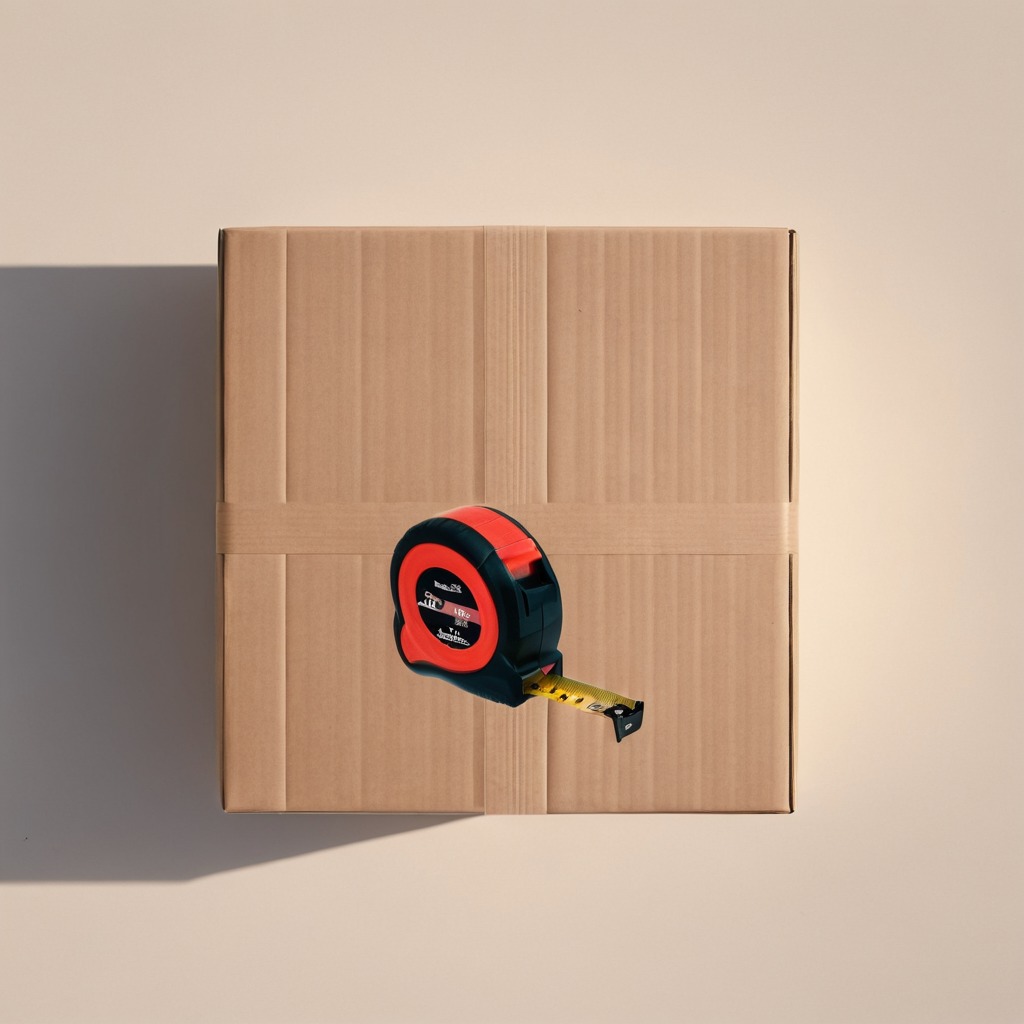
A measuring tape lies on the cardboard box surface.